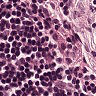
Metastatic tissue present: no